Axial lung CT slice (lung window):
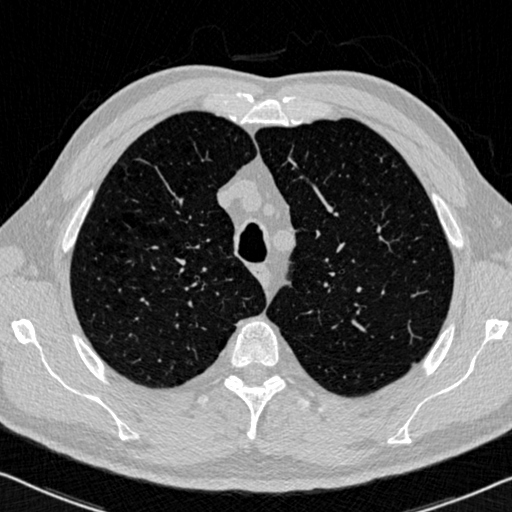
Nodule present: no